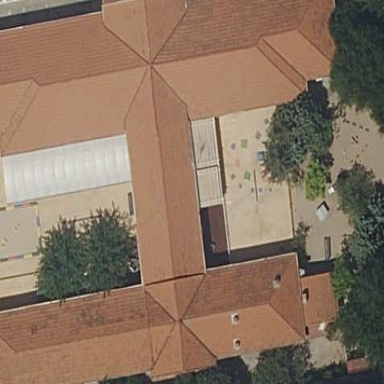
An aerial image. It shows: Kindergarten.